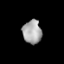
Tissue: lung
Cell type: Epithelial cells
Senescence score: 0.2398
Nuclear area (px): 438
Mean DAPI intensity: 166.801